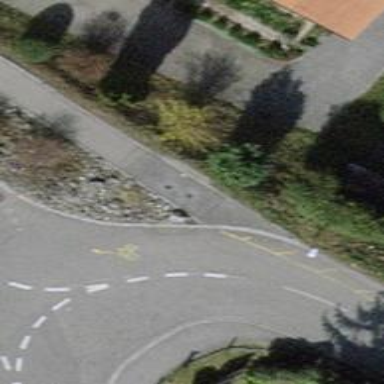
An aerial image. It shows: Cycle barrier.